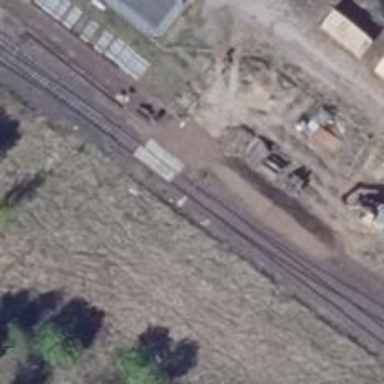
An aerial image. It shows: Railway switch with the turnout side on the left.